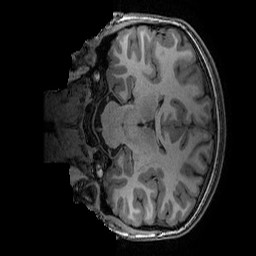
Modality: T1w
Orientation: coronal
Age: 13
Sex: male
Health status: ill
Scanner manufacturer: ge
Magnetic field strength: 3 T
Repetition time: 0.007664 s
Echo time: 0.00342 s